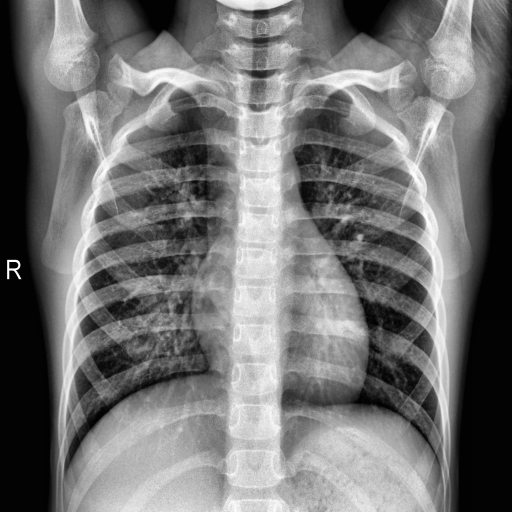
Finding: NORMAL